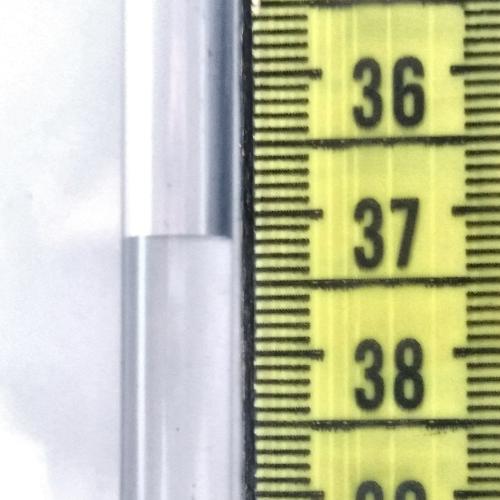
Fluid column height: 37.2 cm